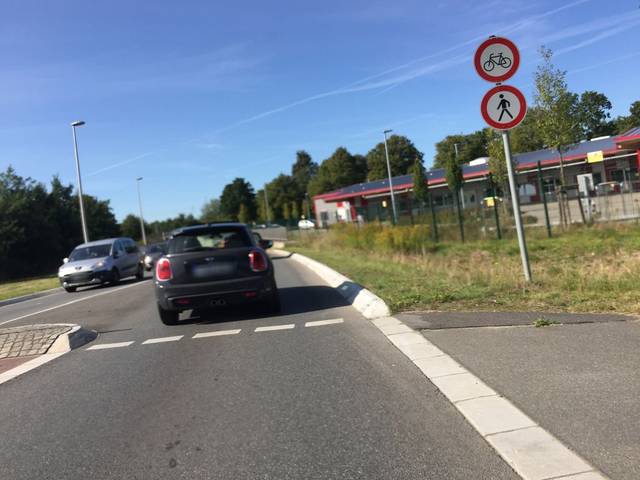
Region: Germany
Coordinates: 53.912, 9.508